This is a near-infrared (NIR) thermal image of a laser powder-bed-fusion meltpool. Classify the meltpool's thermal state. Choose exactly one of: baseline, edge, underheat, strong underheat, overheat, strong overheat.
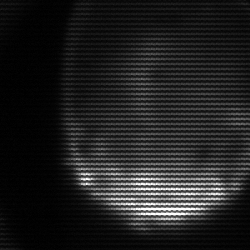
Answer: edge